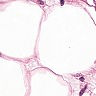
Metastatic tissue present: yes